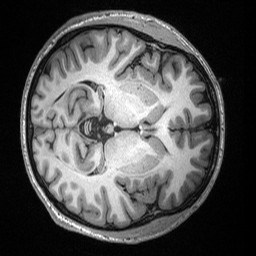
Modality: T1w
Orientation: axial
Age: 27
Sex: male